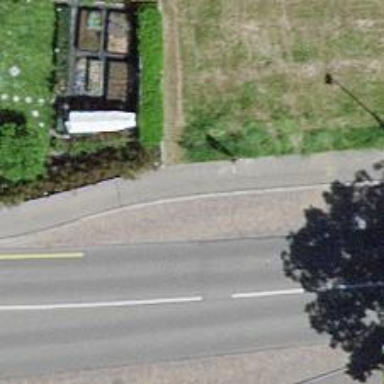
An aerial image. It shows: Platform for public transport on the road.